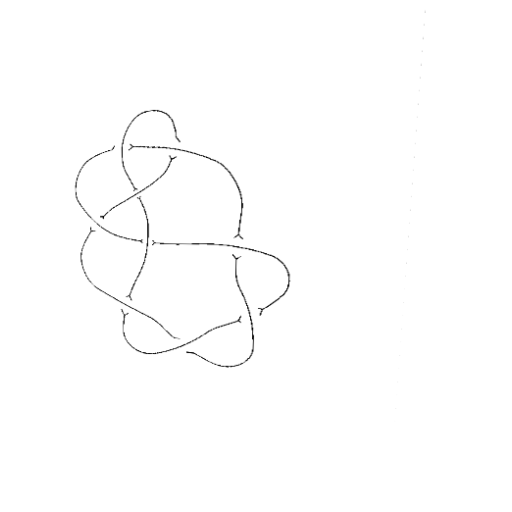
Crossing number: 9